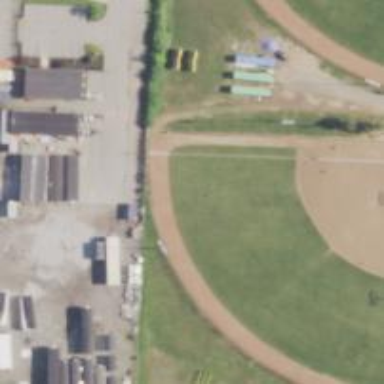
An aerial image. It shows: Baseball pitch for leisure and sports activities.